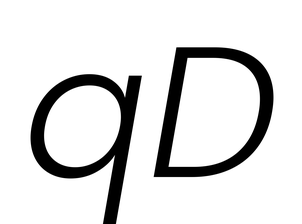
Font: Poppins-LightItalic